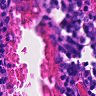
Metastatic tissue present: no